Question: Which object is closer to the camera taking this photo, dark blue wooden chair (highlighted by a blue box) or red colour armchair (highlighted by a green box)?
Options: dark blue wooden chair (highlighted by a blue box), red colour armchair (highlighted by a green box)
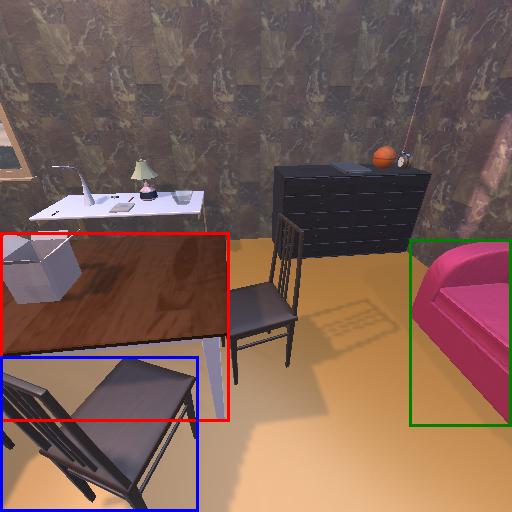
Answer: dark blue wooden chair (highlighted by a blue box)